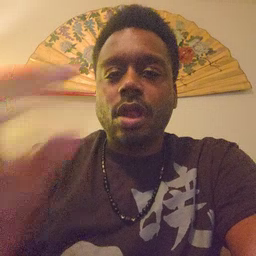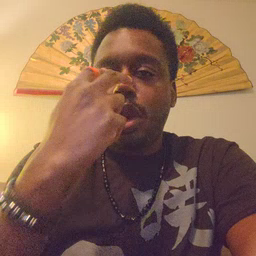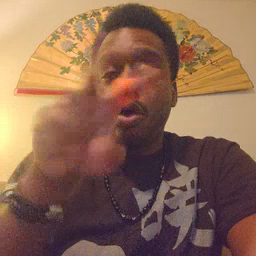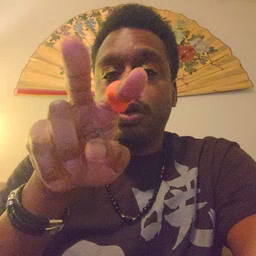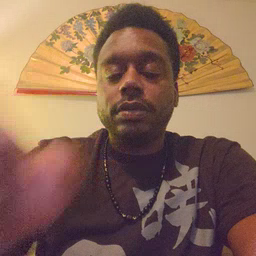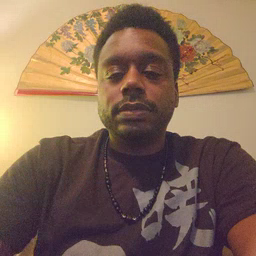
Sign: look